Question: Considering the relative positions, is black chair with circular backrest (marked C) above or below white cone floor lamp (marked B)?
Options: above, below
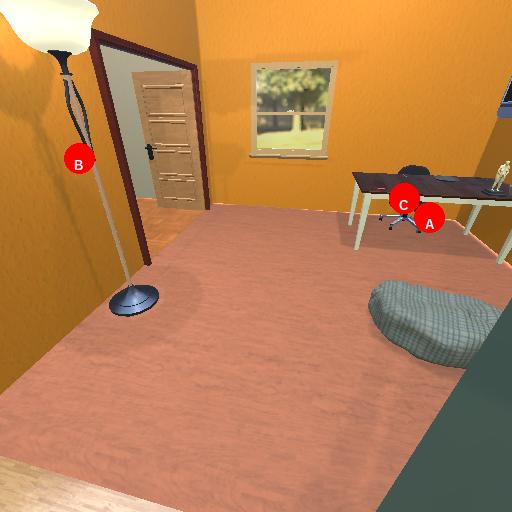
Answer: above